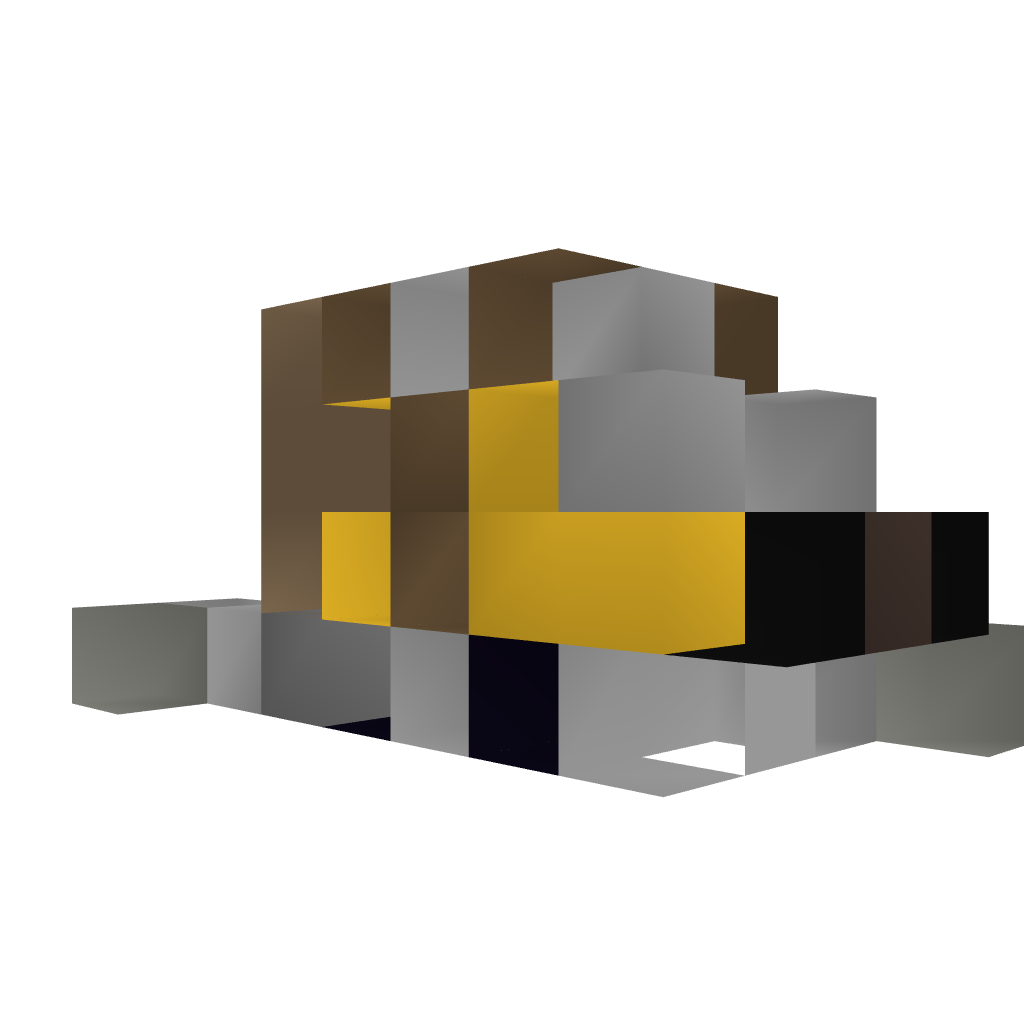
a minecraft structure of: Forklift